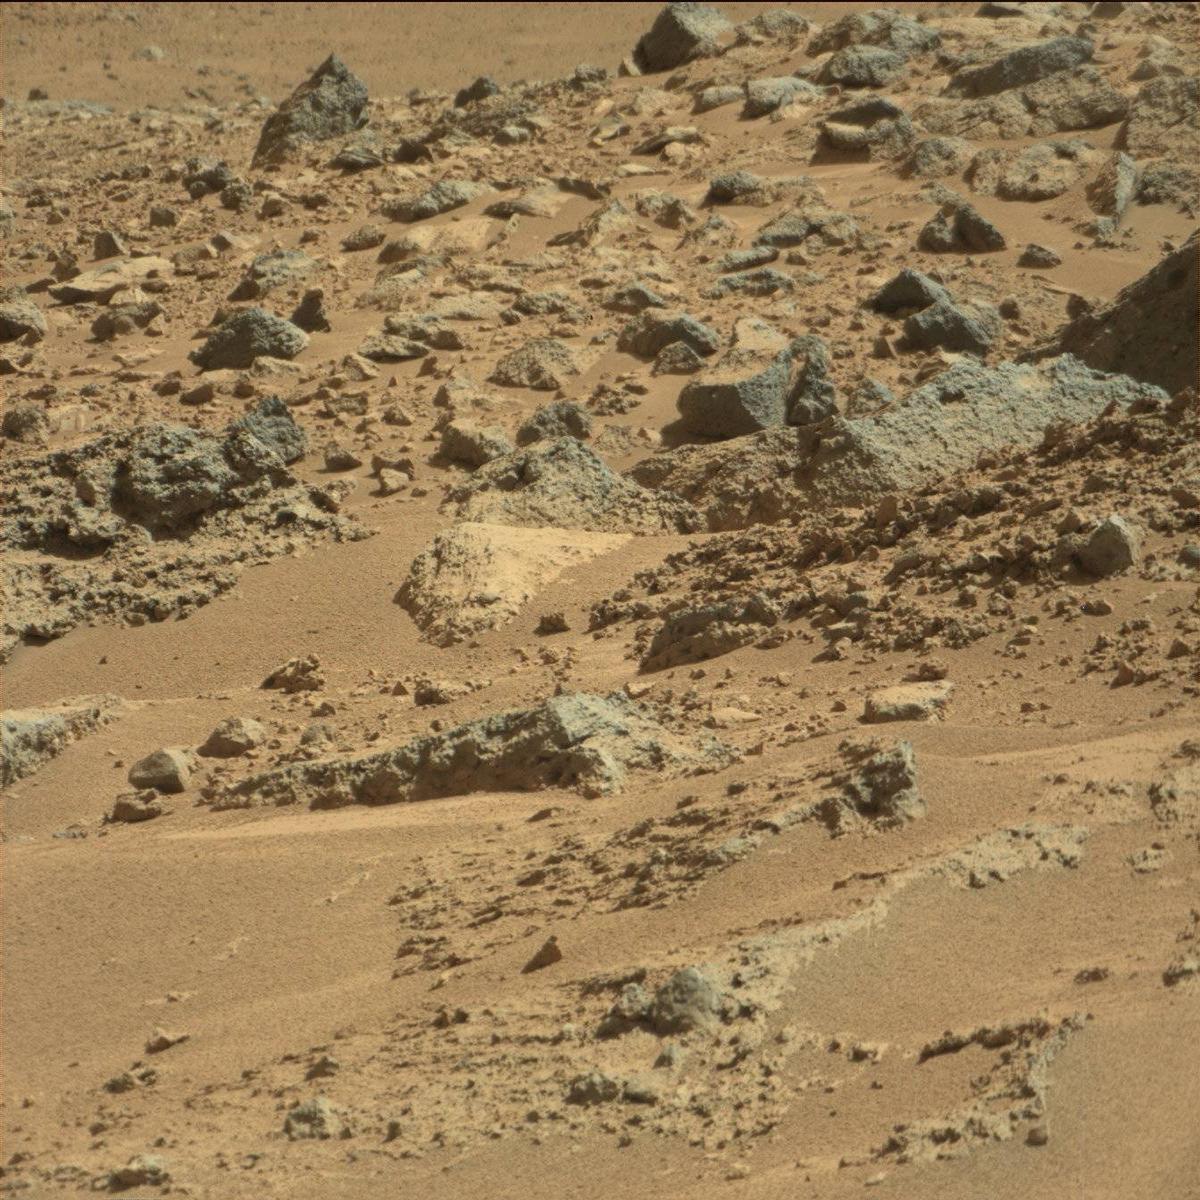
Terrain classes present: Bedrock, Sand / Soil